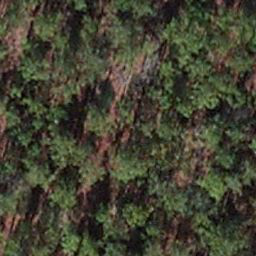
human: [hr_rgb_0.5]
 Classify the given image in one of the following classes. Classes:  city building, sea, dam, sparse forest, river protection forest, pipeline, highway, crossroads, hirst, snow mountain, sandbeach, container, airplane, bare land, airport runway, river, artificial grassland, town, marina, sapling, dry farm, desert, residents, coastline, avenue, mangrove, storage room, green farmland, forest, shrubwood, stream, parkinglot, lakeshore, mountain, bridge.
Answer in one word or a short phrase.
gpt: sapling